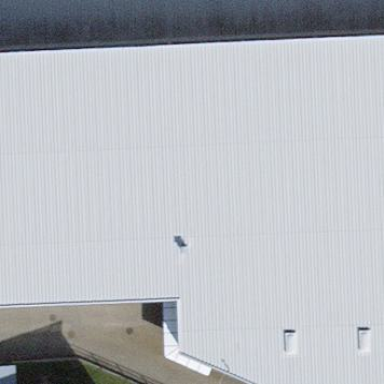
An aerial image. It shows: Industrial building with skillion roof shape.